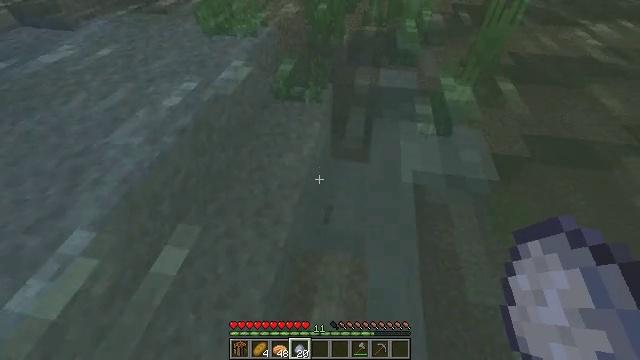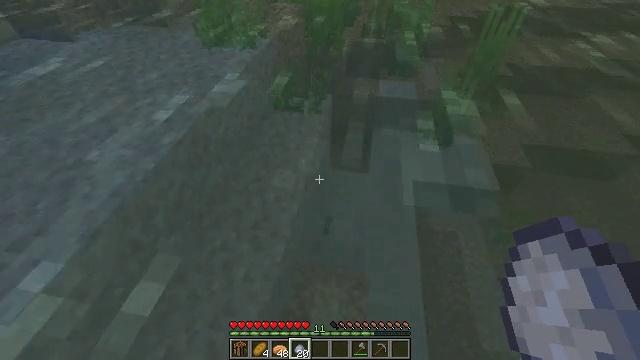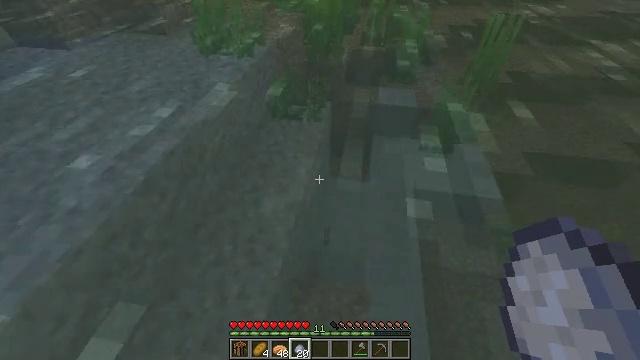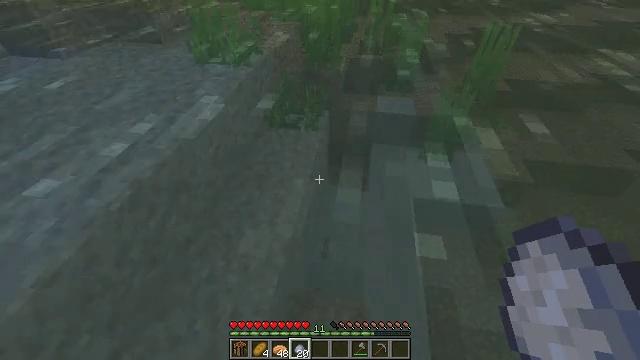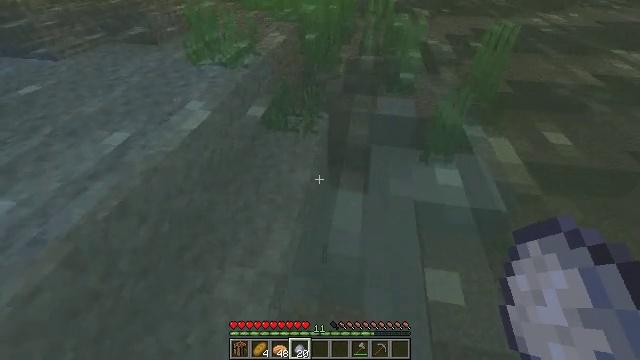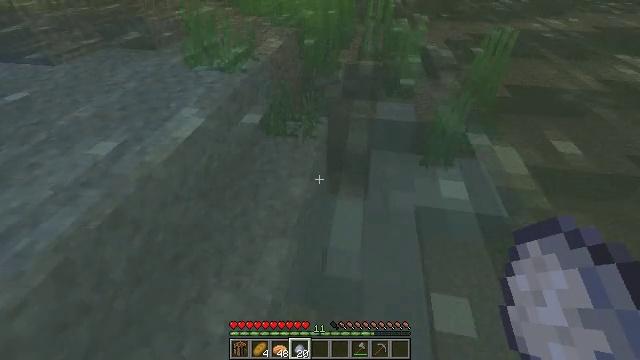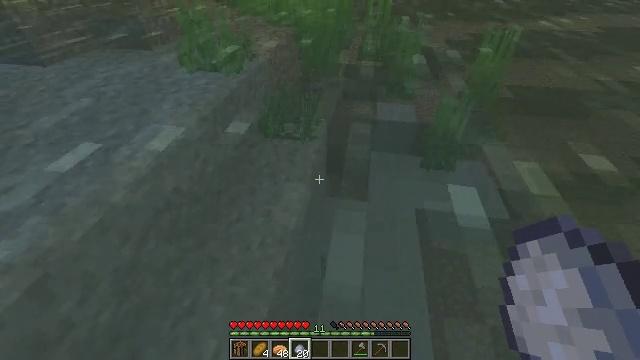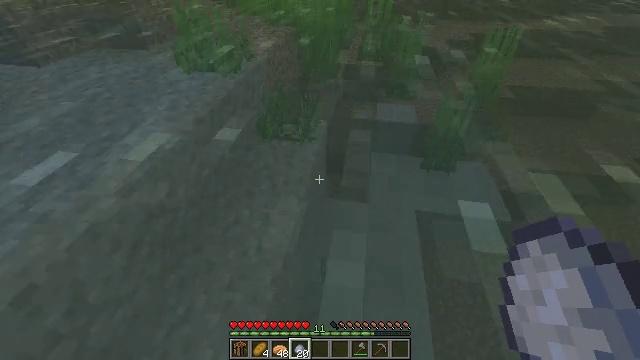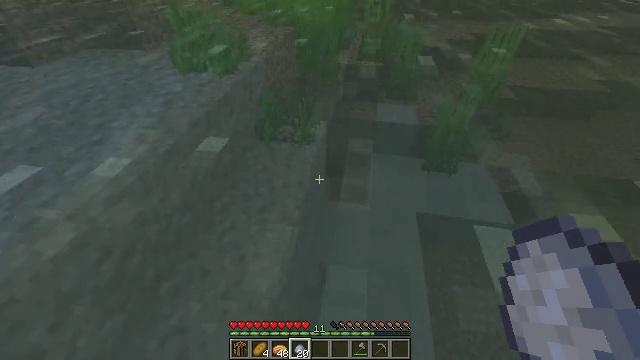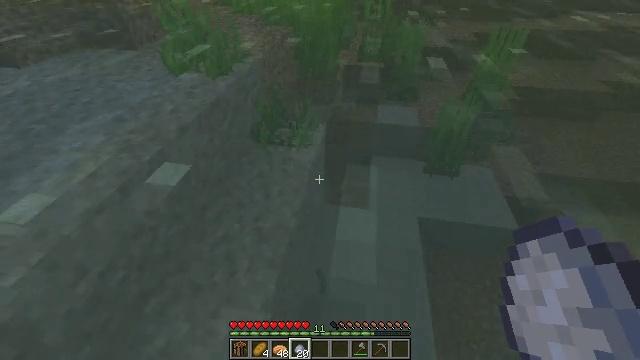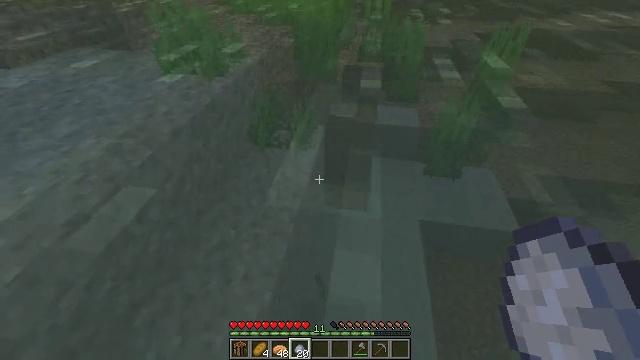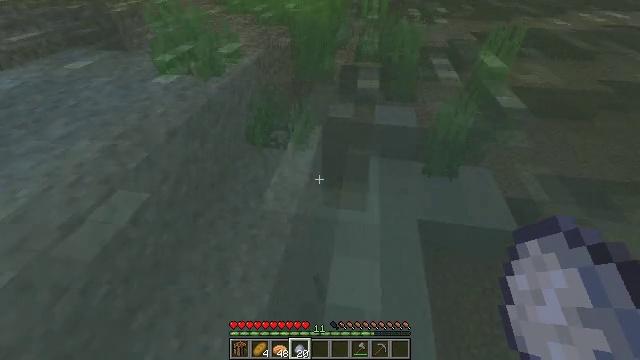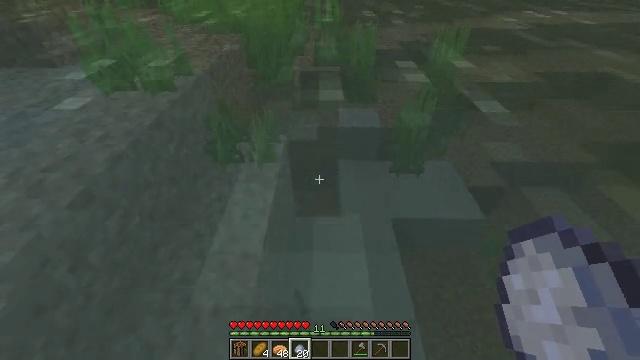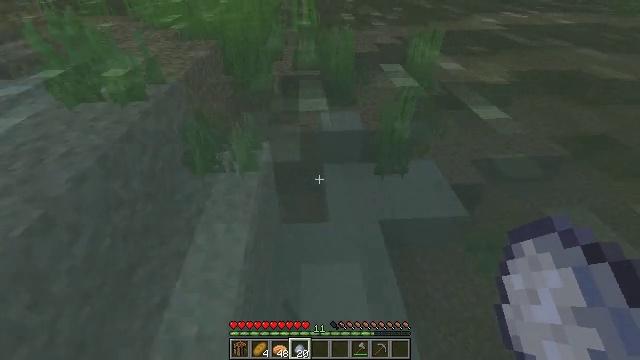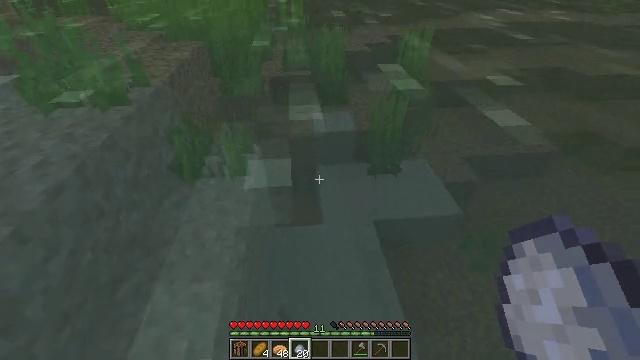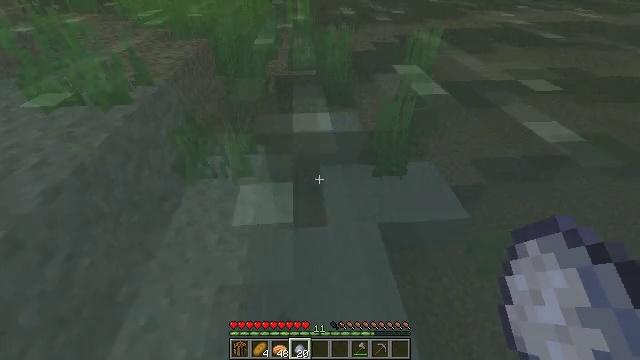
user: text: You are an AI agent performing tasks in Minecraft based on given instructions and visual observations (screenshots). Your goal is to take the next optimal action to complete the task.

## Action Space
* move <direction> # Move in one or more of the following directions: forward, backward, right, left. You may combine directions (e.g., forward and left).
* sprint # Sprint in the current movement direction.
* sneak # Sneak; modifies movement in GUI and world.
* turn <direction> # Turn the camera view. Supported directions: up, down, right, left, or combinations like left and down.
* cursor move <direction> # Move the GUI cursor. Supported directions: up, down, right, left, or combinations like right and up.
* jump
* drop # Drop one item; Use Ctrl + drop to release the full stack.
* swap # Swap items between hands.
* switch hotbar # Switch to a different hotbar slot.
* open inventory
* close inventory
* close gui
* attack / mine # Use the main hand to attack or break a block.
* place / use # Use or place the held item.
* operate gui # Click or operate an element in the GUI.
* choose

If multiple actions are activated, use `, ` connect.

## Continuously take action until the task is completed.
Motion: motion action
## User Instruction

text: Gather clay blocks.
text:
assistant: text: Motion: move forward, turn up
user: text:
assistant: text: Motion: move forward, turn up
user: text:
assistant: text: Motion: move forward, turn up
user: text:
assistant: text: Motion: move forward
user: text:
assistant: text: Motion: move forward
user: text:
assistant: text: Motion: move forward
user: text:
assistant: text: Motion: move forward
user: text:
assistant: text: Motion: move forward
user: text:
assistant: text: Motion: move forward
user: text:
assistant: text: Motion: move forward
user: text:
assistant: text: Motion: move forward
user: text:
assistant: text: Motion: move forward, turn right and up
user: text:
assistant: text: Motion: move forward, turn right
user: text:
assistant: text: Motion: move forward, turn right
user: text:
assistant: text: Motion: move forward, turn left
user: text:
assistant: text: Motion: move forward
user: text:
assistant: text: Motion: move forward
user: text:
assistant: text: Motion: move forward, sneak
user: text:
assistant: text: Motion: move forward, sneak, turn left
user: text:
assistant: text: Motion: move forward, sneak, turn left
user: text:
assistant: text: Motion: move forward, sneak
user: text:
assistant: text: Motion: move forward, sneak
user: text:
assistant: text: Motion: move forward, sneak
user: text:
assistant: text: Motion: move forward, sneak
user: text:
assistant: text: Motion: move forward, sneak
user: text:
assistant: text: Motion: move forward, sneak
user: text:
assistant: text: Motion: move forward, sneak
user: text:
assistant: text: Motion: move forward, sneak
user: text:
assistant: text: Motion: move forward, sneak
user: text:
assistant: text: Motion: move forward, sneak